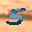
Label: 5